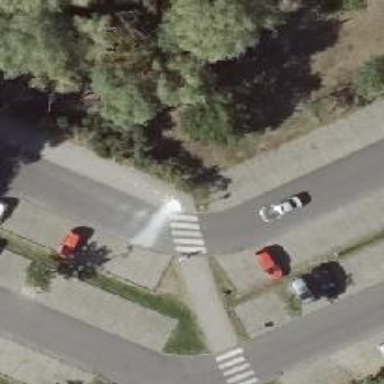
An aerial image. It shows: Marked zebra crossing on the road.